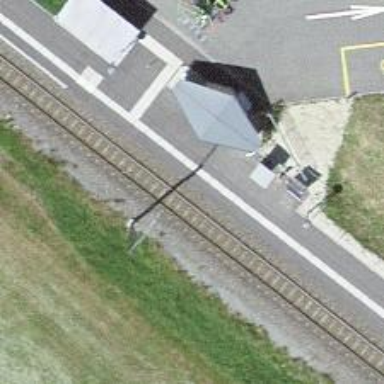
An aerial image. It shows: Railway stop with public transport stop position.